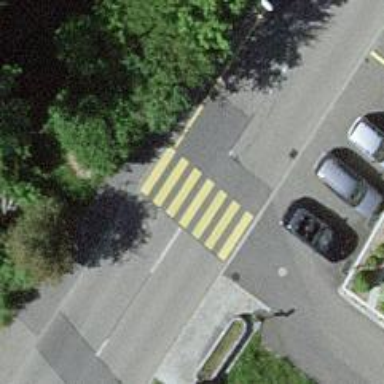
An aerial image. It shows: Zebra crossing on the road.